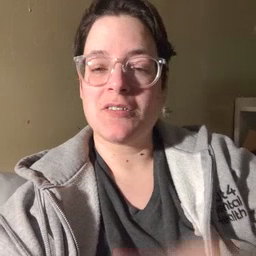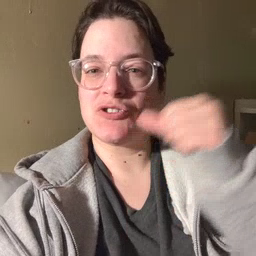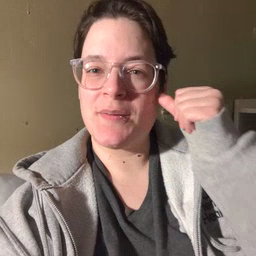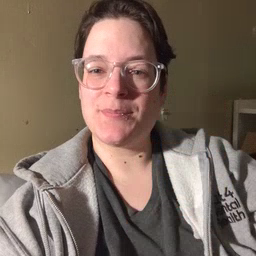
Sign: yesterday